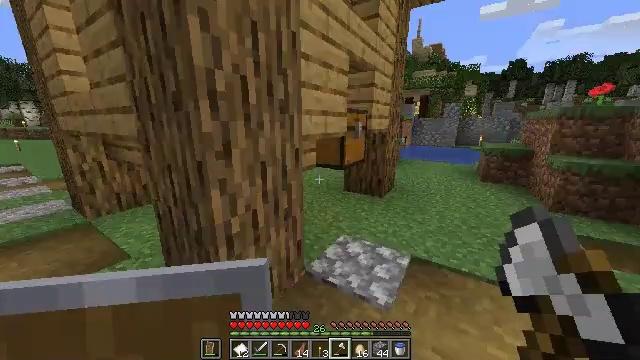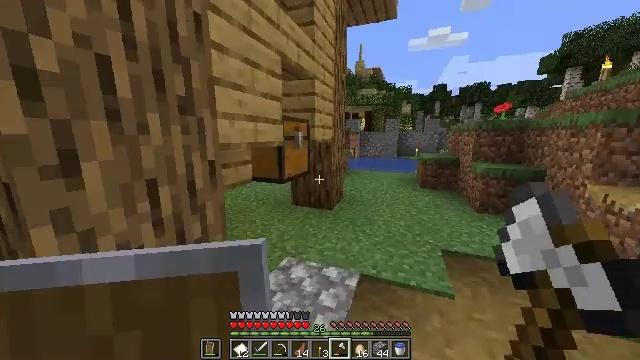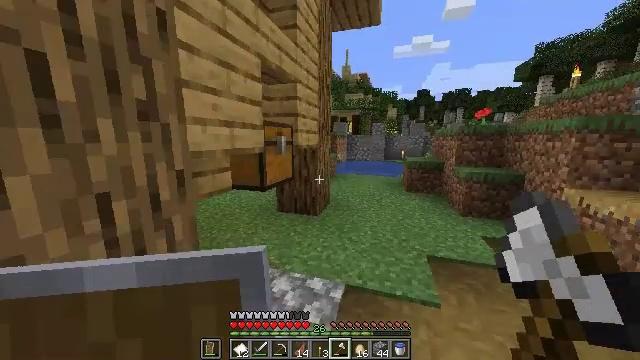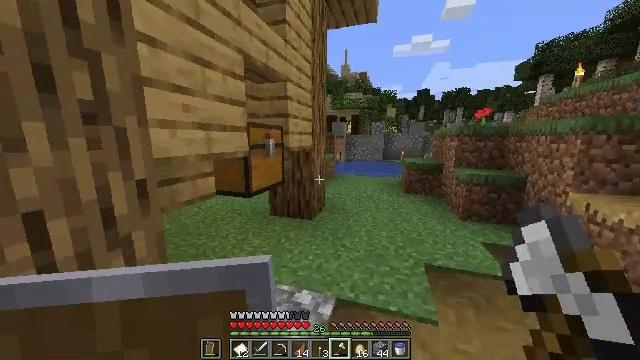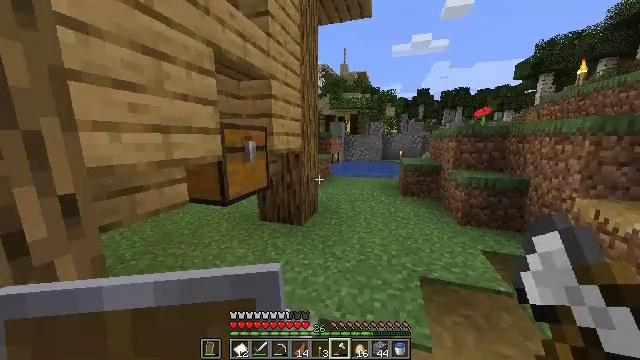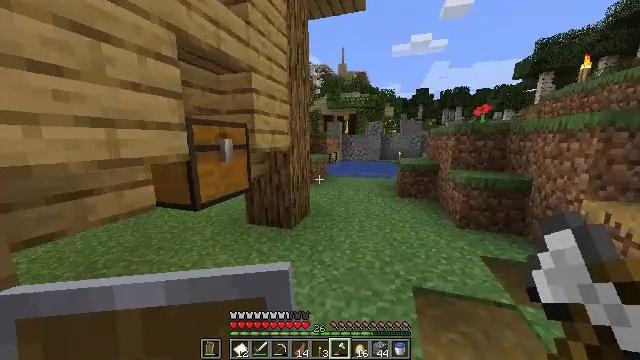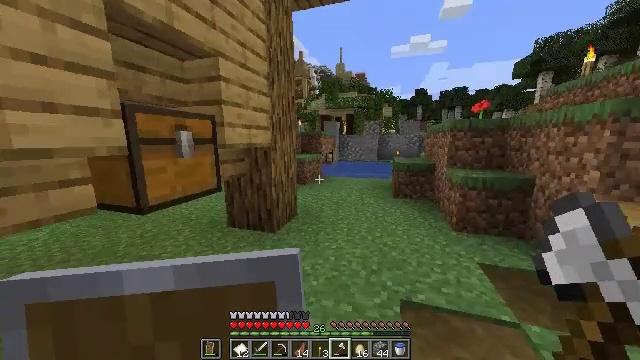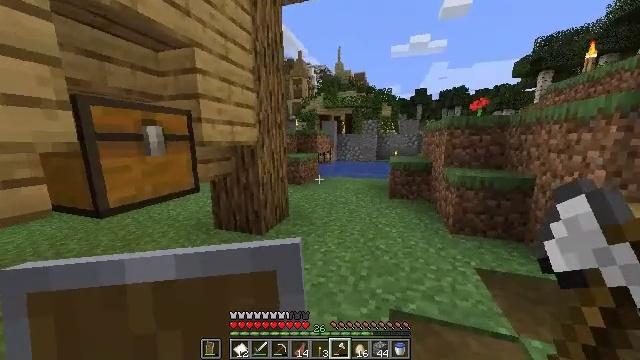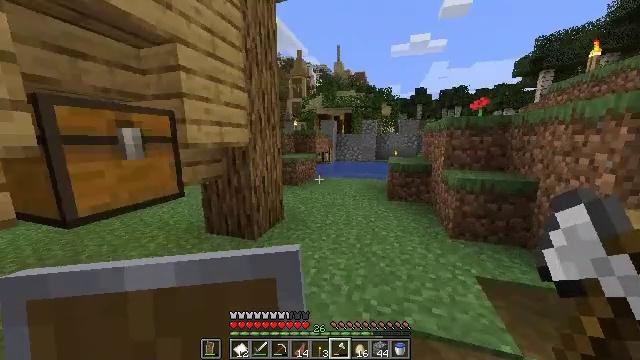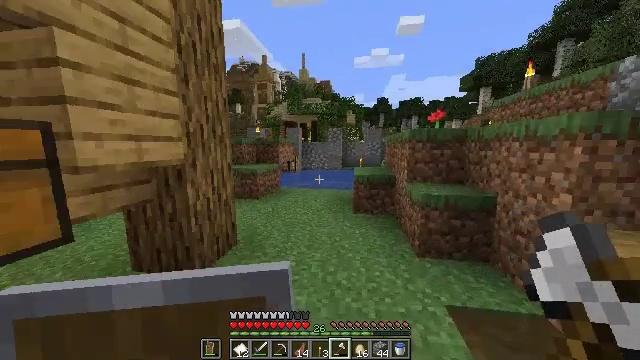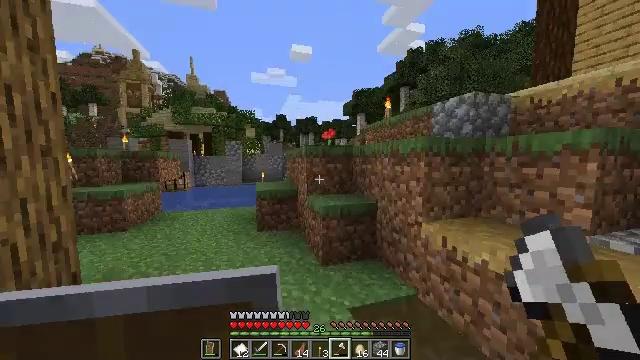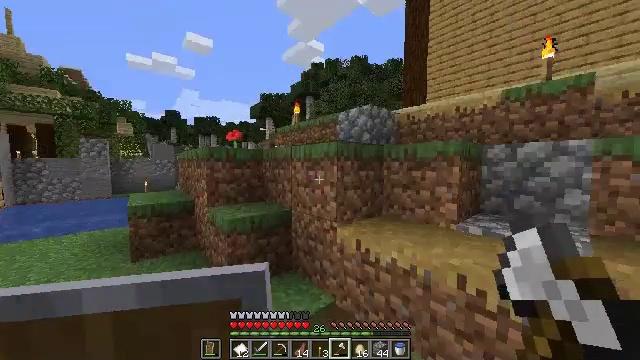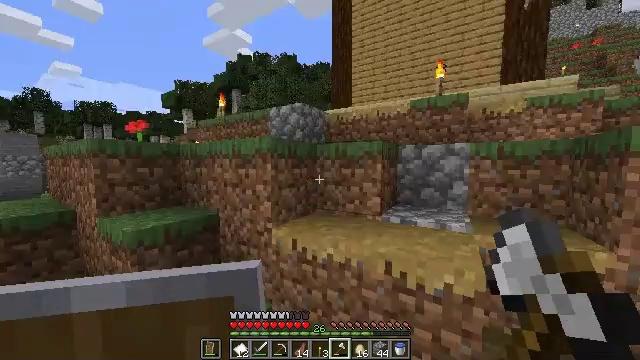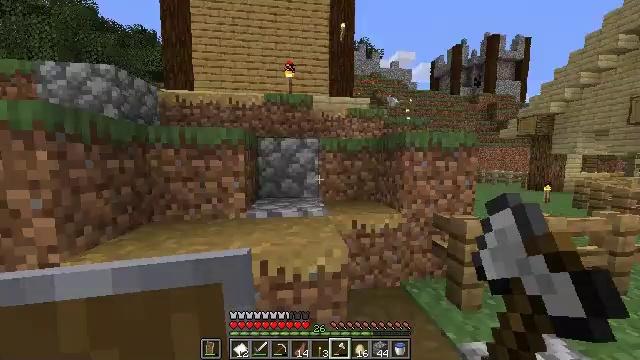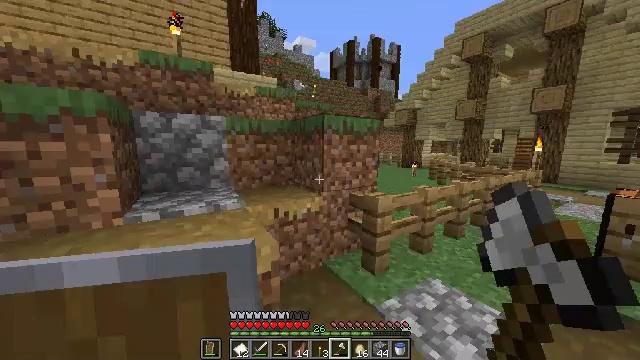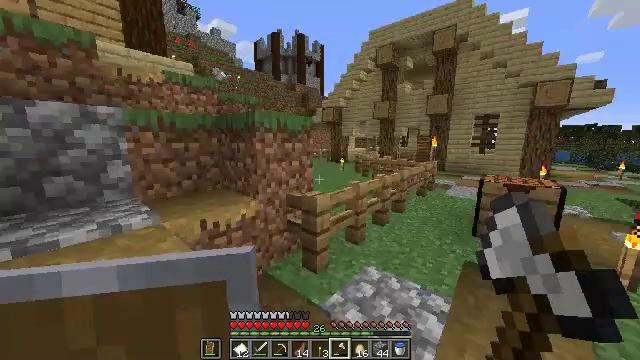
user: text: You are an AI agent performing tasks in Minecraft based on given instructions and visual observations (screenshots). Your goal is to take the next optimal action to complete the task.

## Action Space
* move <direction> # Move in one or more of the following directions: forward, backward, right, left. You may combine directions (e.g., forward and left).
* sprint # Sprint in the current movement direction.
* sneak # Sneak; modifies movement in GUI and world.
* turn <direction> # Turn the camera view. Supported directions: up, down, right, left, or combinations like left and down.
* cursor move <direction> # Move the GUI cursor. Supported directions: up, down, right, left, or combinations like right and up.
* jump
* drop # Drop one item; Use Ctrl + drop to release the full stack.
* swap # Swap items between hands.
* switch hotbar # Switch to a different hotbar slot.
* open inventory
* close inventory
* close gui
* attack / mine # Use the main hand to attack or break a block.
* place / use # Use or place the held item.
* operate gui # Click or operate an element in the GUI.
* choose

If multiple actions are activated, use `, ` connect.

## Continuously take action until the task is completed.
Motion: motion action
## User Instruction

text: Remove an egg from the inventory.
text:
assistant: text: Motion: move forward and move right, turn right and up
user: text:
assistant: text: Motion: move forward and move right, turn right and up
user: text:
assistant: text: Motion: move forward and move right
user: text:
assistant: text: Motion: move forward and move right
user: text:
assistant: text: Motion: move forward and move right
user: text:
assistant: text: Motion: move forward and move right
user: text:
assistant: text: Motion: move forward and move right
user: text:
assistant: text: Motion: move forward
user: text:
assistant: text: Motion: move forward, turn right and up
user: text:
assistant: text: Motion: move forward, turn right and up
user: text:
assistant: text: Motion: move forward, turn right and up
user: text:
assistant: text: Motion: move forward, turn right
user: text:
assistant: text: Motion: move forward, turn right and down
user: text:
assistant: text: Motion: move forward, turn right and down
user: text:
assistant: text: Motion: move forward, turn right and down
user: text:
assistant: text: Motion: move forward, turn right and down
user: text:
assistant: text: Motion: move forward, turn right and down
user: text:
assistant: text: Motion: move forward, turn right and down
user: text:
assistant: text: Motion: move forward, turn right and down
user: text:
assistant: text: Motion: move forward and move right, turn right
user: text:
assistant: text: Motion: move forward and move right
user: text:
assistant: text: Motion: move forward and move right, turn left
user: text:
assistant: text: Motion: move forward and move right, turn left and down
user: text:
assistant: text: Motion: move forward and move right, turn left and down
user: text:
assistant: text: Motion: move forward and move right, turn left and down
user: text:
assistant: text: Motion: move forward and move right, turn left and down
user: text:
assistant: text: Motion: move forward and move right, turn left and down
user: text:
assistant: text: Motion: move forward and move right, turn left
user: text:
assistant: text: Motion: move forward
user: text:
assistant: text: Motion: move forward